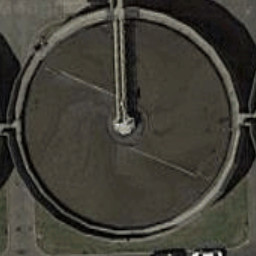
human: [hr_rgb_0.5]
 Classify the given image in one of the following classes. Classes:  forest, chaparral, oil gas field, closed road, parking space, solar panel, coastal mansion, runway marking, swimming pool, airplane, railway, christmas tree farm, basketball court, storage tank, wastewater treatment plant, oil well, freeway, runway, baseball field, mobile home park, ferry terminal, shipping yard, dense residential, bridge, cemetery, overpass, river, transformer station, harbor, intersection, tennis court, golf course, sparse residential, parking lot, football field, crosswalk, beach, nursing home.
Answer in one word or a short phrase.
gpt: wastewater treatment plant